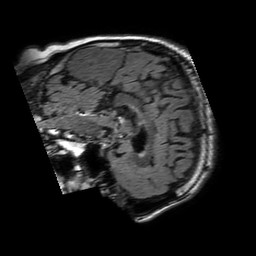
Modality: FLAIR
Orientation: sagittal
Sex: male
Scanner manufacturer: philips
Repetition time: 11 s
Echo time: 0.125 s